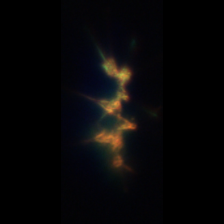
Taxon: Chaetoceros
Group: Diatoms